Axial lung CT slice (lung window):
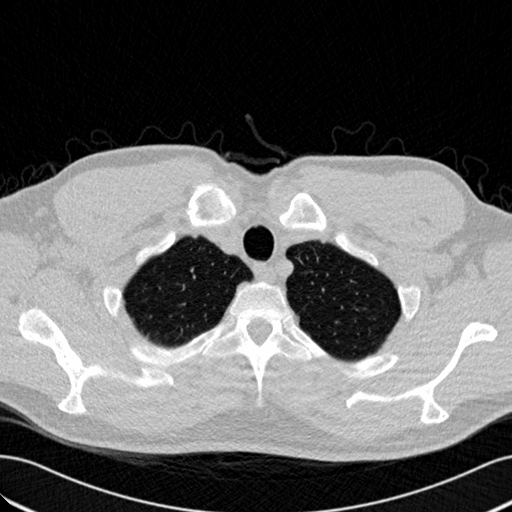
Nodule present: no